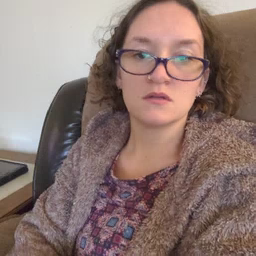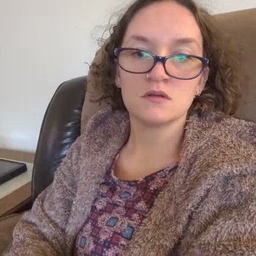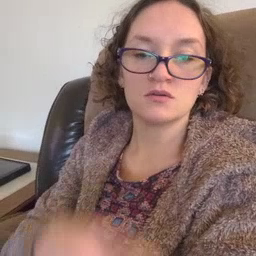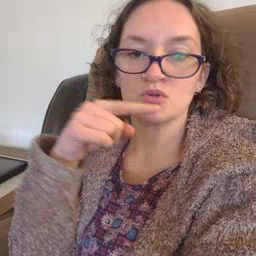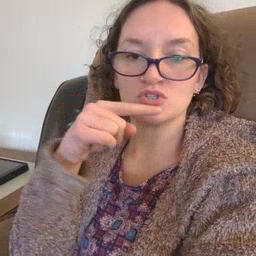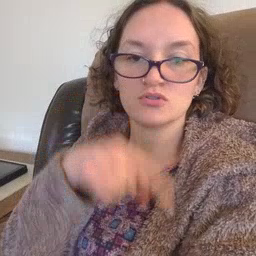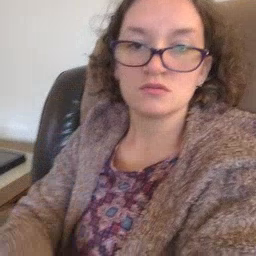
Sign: toothbrush